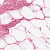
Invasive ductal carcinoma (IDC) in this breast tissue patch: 0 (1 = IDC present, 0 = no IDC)